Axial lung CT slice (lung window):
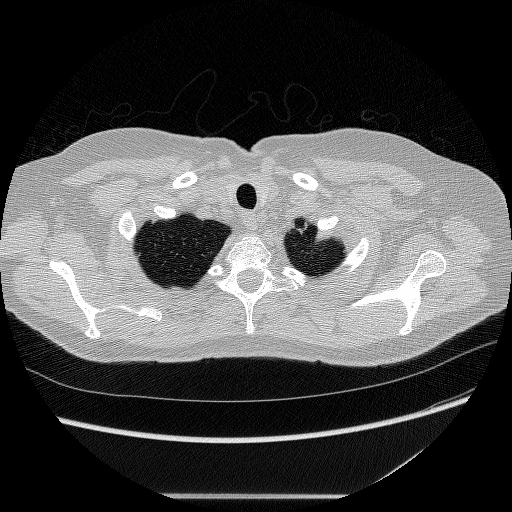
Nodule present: no